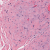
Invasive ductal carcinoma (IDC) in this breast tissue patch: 0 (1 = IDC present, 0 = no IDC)